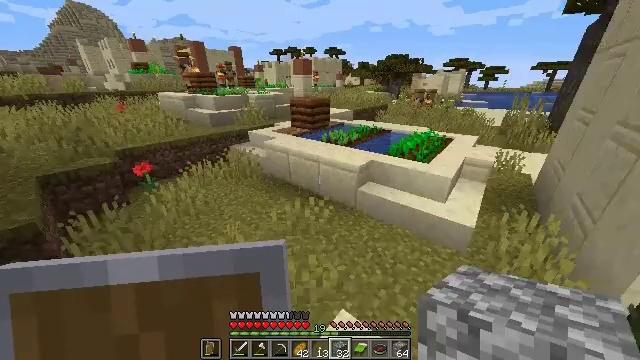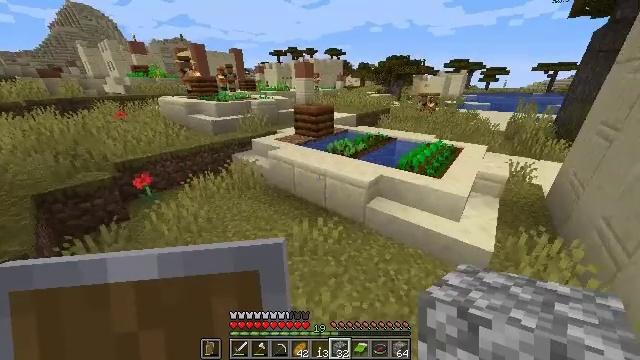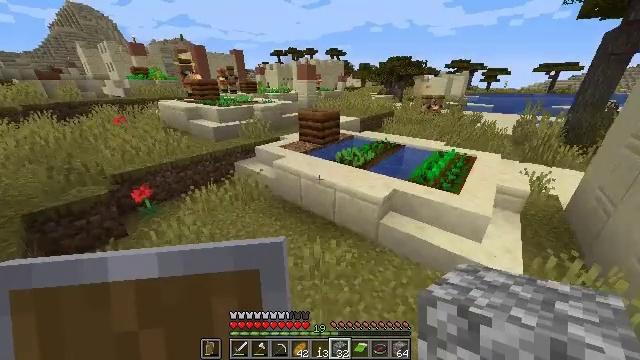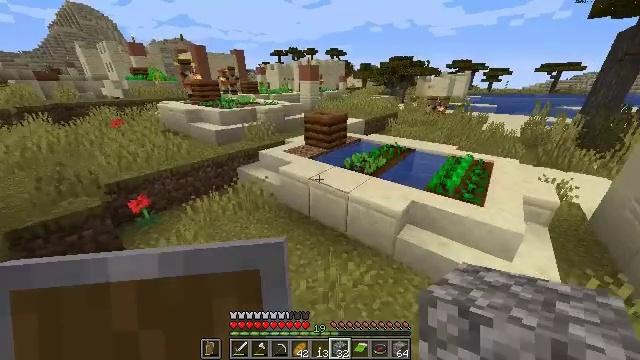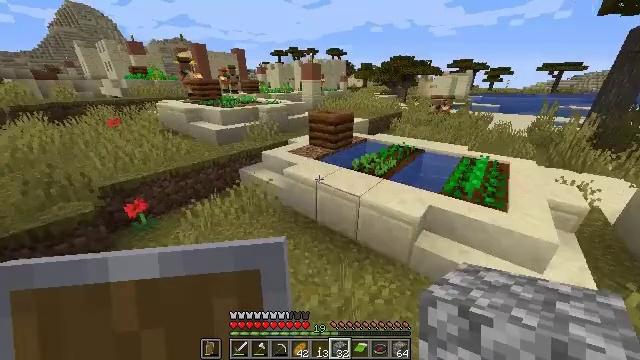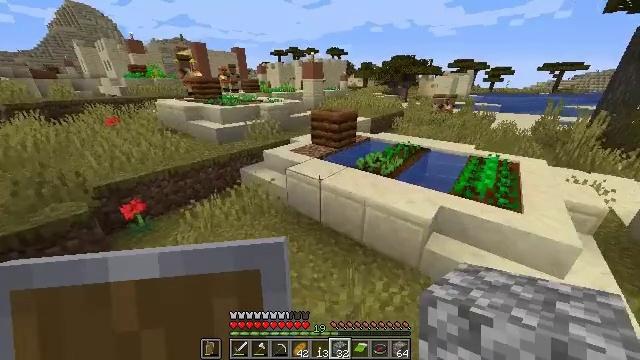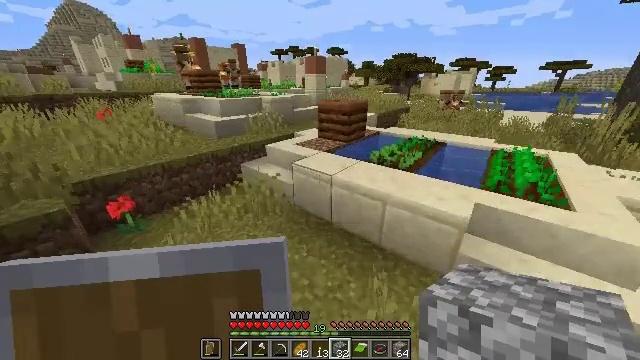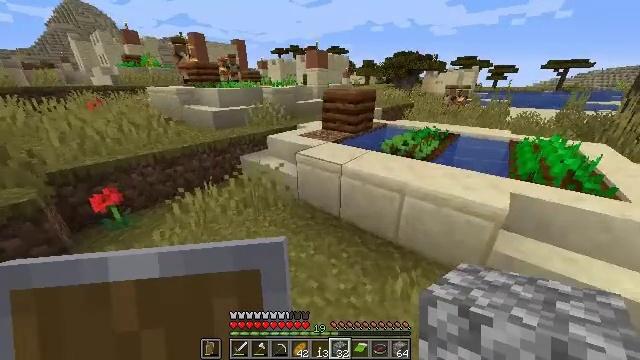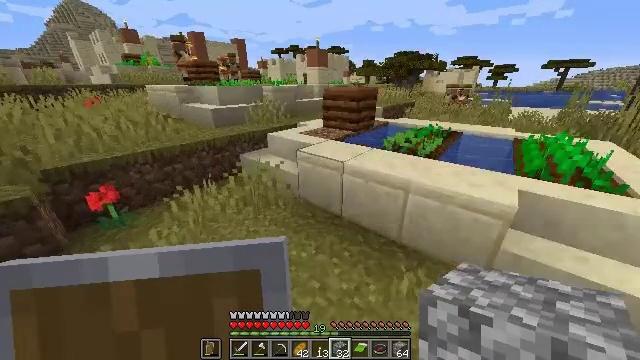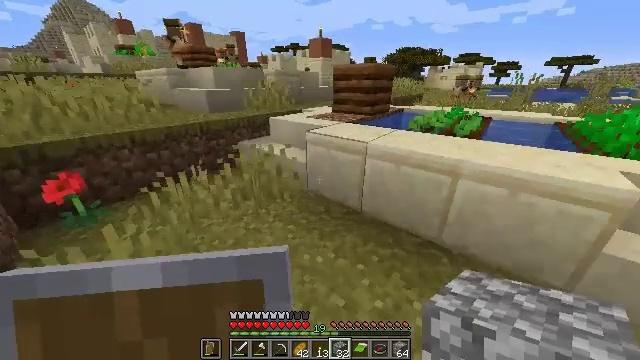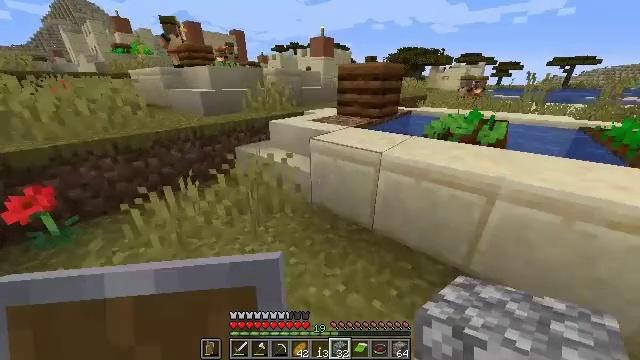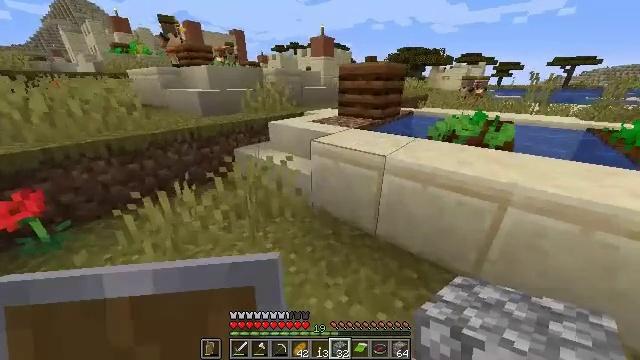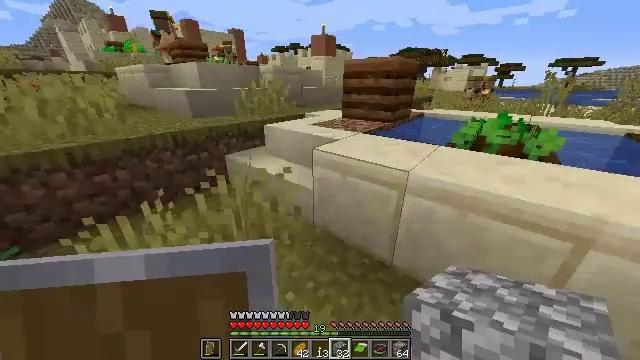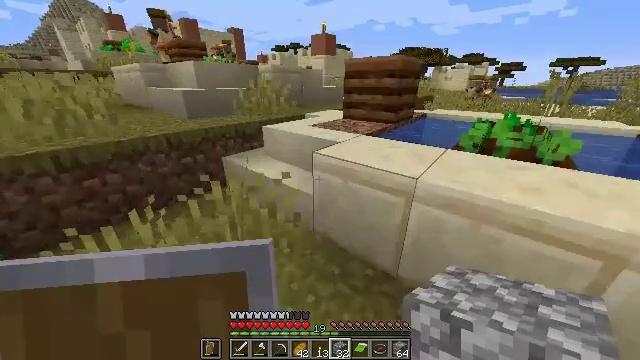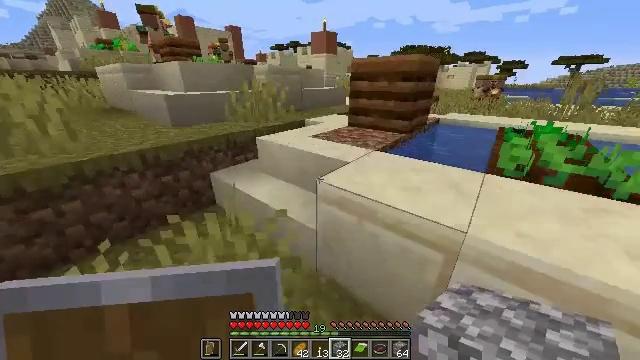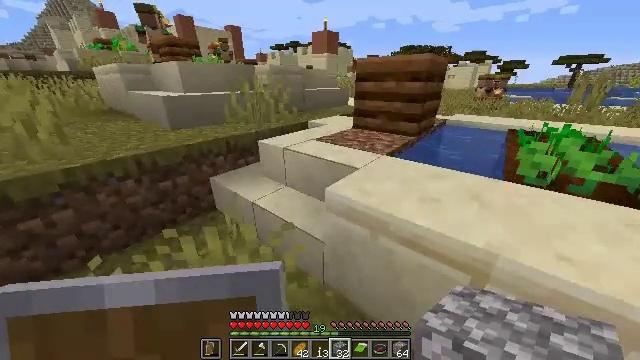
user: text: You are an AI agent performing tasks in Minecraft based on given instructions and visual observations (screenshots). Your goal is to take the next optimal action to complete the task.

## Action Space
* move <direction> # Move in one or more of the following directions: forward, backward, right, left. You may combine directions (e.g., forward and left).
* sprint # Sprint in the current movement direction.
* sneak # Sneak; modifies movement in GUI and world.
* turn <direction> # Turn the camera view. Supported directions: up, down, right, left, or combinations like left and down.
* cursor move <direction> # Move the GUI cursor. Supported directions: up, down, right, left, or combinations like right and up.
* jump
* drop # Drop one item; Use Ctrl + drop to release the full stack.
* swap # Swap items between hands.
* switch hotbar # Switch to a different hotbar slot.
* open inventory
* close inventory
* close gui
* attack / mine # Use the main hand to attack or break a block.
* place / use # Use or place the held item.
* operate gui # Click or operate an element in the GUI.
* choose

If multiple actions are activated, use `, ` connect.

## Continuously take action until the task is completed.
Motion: motion action
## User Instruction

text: Gather the acacia log for building.
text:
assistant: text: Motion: move forward and move left
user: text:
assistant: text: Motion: move forward and move left
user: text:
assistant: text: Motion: move forward and move left
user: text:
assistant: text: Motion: move forward and move left
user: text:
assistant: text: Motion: move forward
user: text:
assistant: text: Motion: move forward
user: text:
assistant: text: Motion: move forward
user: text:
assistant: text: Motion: move forward
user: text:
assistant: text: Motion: move forward
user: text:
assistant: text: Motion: move forward
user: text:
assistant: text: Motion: move forward
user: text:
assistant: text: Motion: move forward
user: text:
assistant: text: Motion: move forward
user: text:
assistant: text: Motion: move forward
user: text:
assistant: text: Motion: move forward and move left
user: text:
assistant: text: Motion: move forward and move left
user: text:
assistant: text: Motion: move forward and move left
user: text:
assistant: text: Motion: move forward and move left
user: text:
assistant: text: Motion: move forward
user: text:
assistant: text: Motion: move forward and move right
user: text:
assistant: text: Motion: move forward and move right
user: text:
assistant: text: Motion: move forward and move right
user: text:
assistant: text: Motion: move forward and move right
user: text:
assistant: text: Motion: move forward and move right
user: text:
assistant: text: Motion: move forward and move right
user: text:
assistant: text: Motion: move forward and move right
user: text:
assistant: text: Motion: move forward and move right
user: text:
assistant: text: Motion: move forward
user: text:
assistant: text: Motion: move forward
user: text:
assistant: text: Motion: move forward